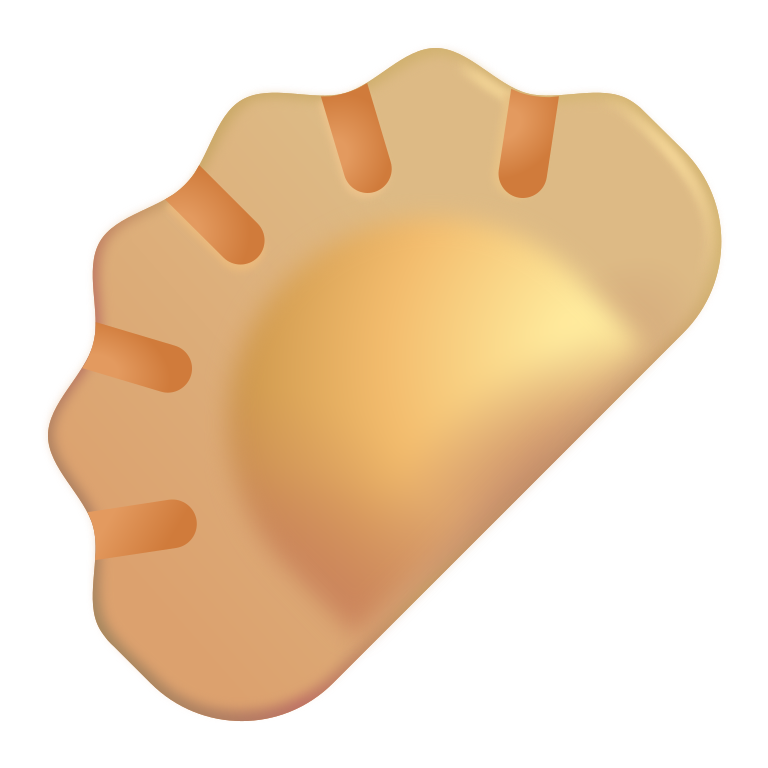
dumpling color